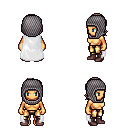
a pixel art fantasy rpg character, female body template, human, tanned skin, white cape, gold greaves, white blonde long bangs hairstyle, chain hood, maroon shoes, four views (front, back, left, right), 2x2 character sprite sheet, small pixel art, hard edges, no anti-aliasing